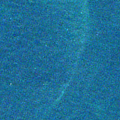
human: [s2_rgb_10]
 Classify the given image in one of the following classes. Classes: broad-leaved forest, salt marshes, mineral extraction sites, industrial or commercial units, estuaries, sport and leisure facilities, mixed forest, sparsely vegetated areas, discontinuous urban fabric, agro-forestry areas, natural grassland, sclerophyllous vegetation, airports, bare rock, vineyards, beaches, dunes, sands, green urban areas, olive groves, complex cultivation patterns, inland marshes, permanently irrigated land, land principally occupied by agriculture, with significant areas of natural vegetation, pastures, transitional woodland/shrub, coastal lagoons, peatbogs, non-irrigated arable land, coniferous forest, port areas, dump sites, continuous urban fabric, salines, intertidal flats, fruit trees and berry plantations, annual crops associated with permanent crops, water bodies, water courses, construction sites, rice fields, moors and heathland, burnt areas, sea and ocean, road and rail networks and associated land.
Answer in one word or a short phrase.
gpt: sea and ocean